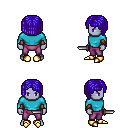
a pixel art fantasy rpg character, male body template, dark elf, purple skin, teal long-sleeve shirt, magenta pants, blue pageboy hairstyle, cloth bracers, gold boots, dagger, four views (front, back, left, right), 2x2 character sprite sheet, small pixel art, hard edges, no anti-aliasing